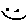
Label: smiley face